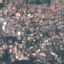
Land use / land cover class: Residential